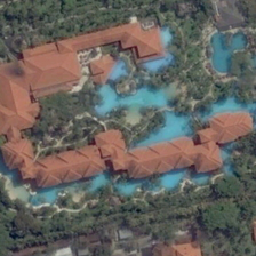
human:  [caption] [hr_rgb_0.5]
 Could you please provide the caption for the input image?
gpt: The pools are surrounded by dense trees and red buildings.

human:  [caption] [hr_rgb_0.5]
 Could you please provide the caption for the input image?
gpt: The swimming pool is surrounded by thick trees and red buildings.

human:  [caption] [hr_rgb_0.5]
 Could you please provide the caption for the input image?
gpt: There is a small beach near the resort.

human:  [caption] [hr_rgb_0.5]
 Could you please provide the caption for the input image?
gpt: A small beach is near the resort area.

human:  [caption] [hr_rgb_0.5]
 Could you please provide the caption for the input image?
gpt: a small beach is near the resort area.